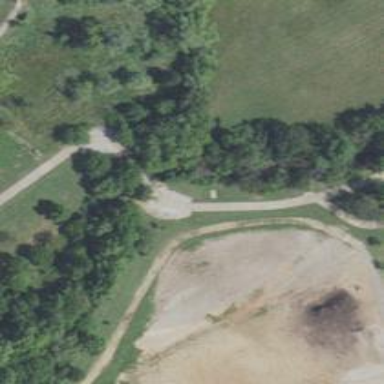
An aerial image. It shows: Disc golf tee area.